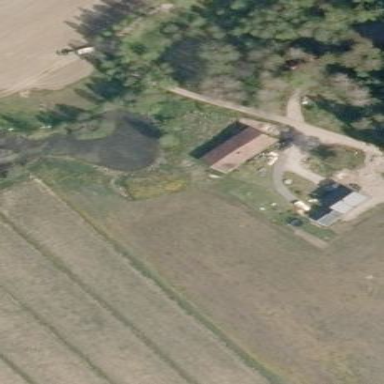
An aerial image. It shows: Farmyard area.